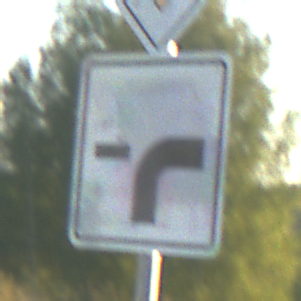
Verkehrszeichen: VerlaufVorfahrtsstrasse9
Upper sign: Vorfahrtsstrasse
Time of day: SunriseSunset
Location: Outdoor (RoadRail)
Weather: Clear
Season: NotSpecified
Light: Natural